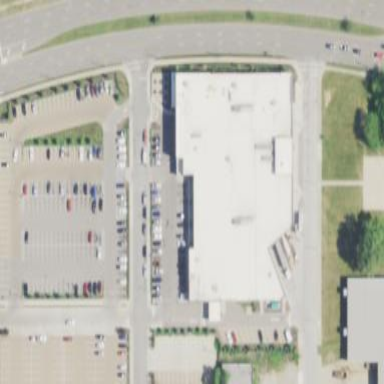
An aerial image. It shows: Supermarket building.